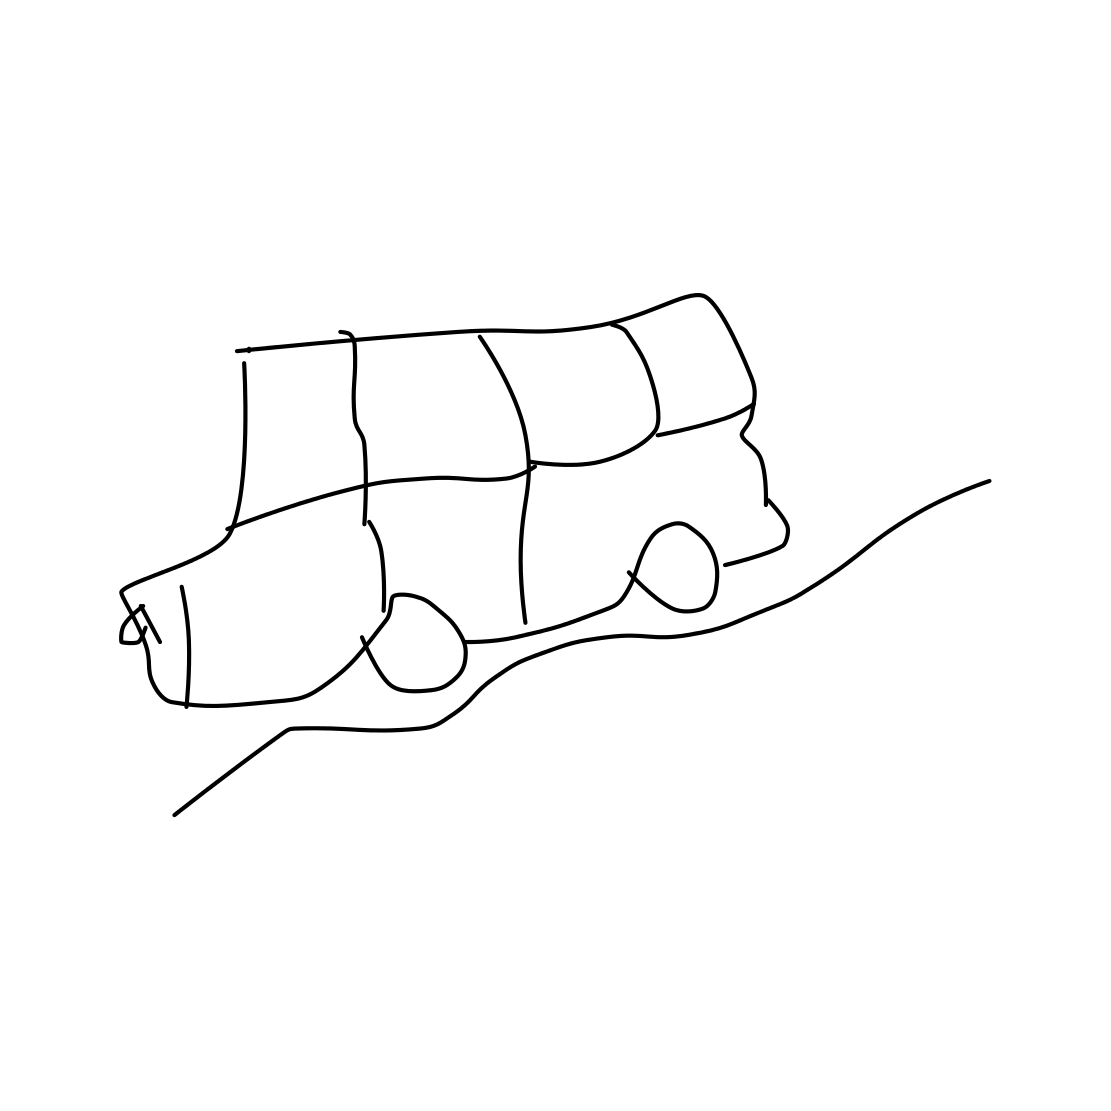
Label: suv